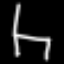
Label: chair